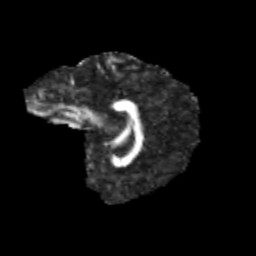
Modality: FA
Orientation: sagittal
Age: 12
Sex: female
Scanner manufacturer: siemens
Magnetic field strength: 3 T
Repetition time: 3.8 s
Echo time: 0.07 s